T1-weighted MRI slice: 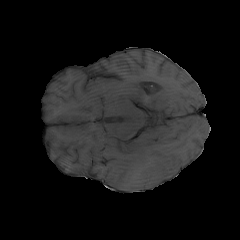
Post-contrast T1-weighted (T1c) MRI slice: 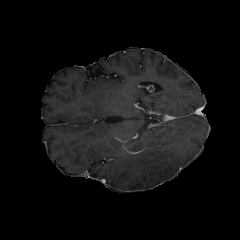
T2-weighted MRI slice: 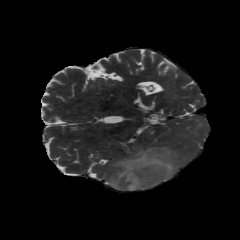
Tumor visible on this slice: yes